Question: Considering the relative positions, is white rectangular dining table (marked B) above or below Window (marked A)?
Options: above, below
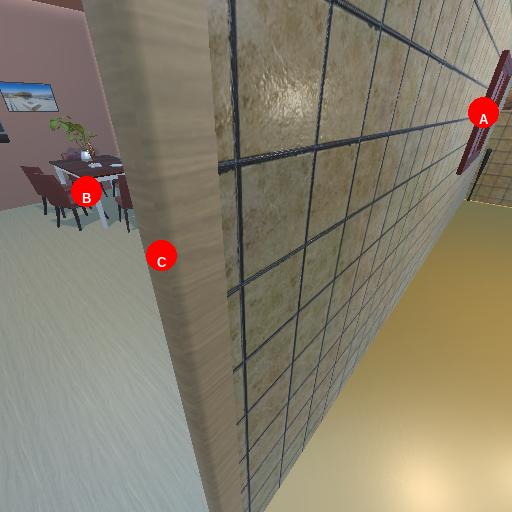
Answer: above